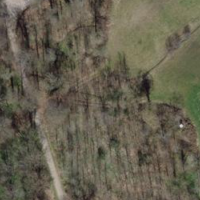
EUNIS habitat code: 52
Species observed at this site:
Limax cinereoniger